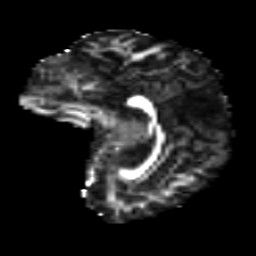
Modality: FA
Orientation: sagittal
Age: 11
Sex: female
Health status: ill
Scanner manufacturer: ge
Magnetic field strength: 3 T
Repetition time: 6.752 s
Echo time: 0.079 s